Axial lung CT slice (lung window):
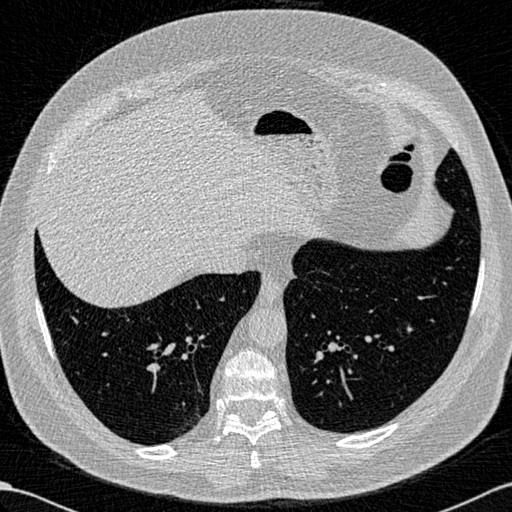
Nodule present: no